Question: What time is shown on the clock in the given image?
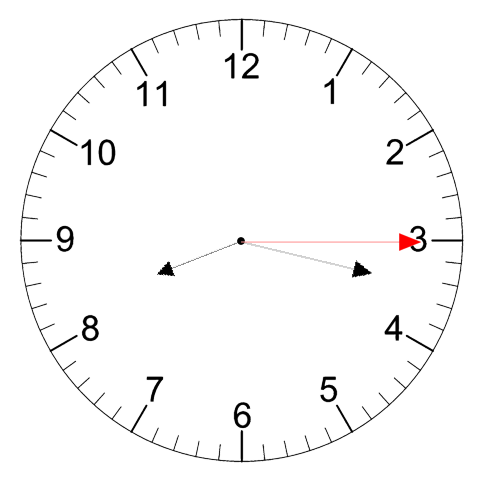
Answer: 08:17:15